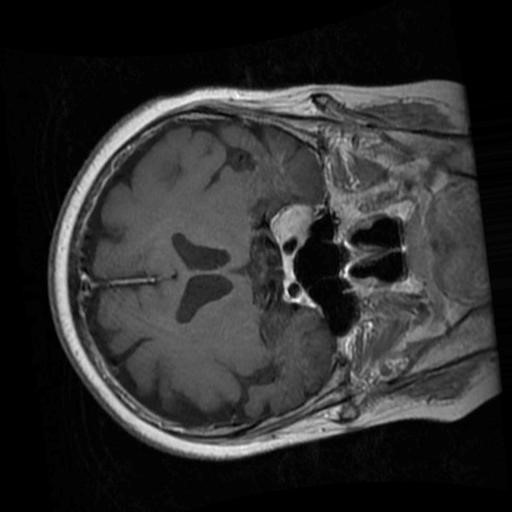
Label: brain_menin